Interaction volume radius: 5 \u00c5
Interaction volume height: 15 \u00c5
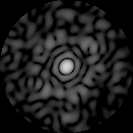
Disorder parameter: 0.8395